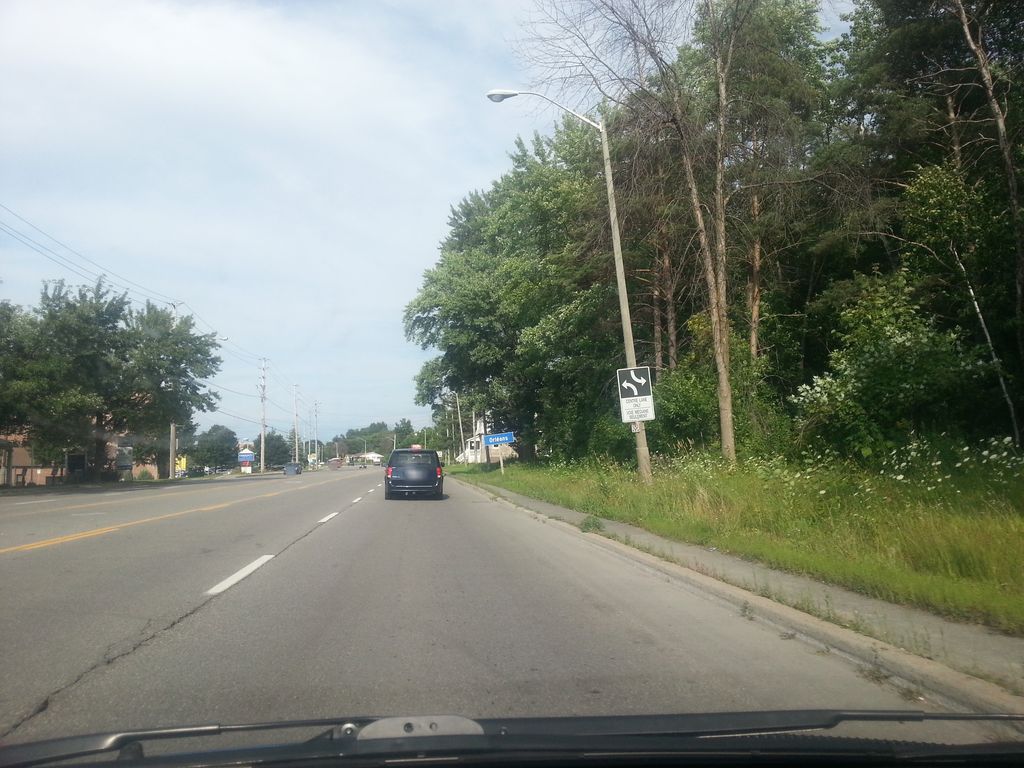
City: ottawa-gatineau